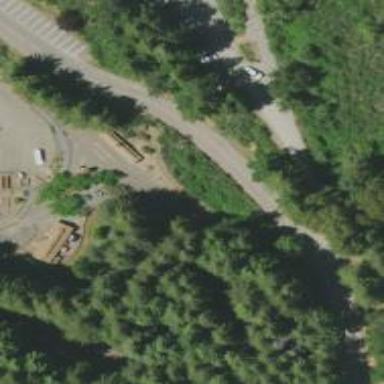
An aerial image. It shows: Miniature railway.